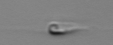
Label: flagellate_morphotype3